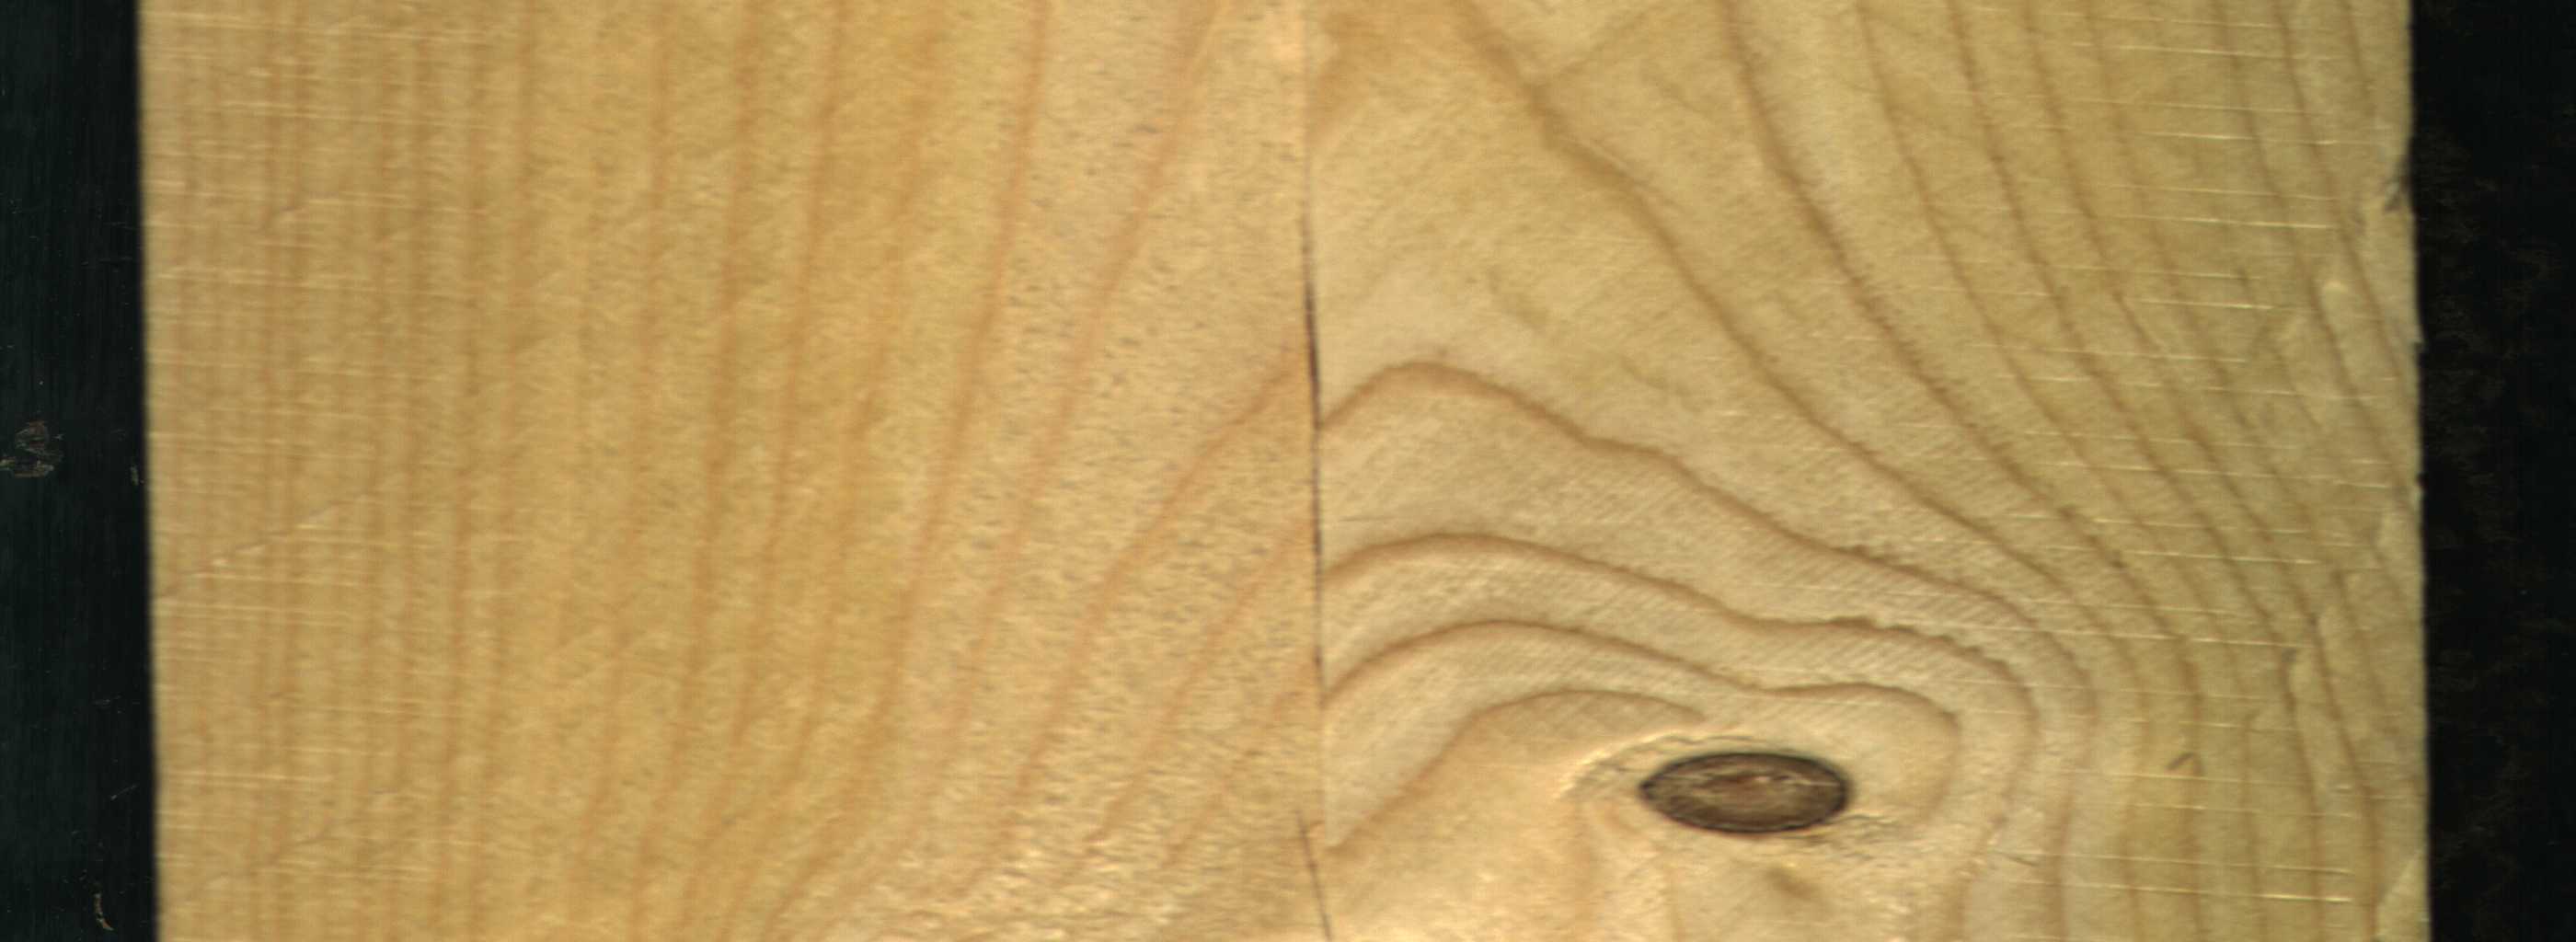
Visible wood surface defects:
Crack
Live_Knot
Live_Knot